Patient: sex M, age 52
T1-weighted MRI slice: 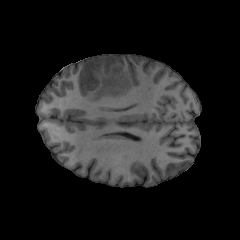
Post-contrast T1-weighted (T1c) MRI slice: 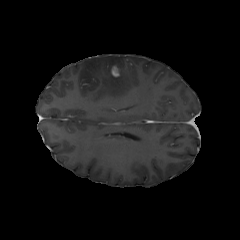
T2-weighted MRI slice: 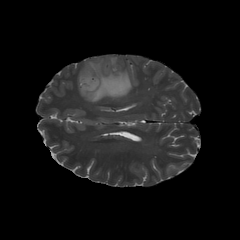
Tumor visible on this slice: yes
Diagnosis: Glioblastoma, IDH-wildtype
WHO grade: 4